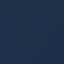
Label: SeaLake